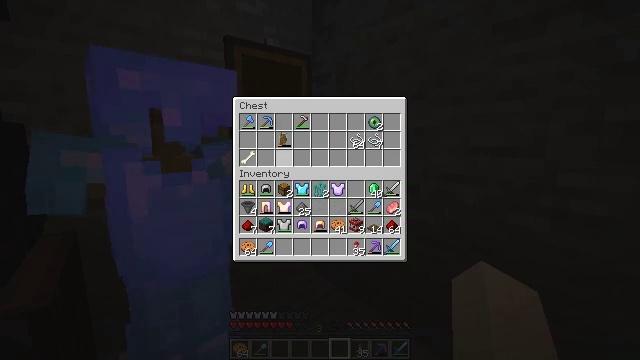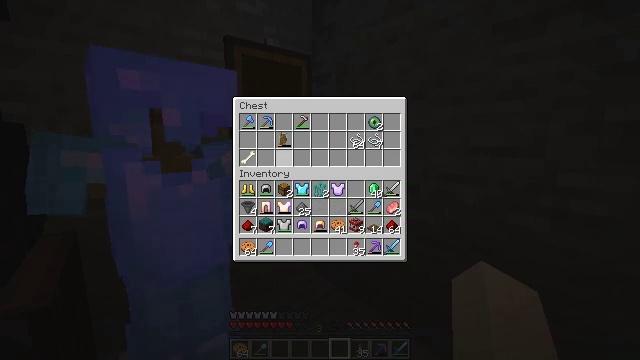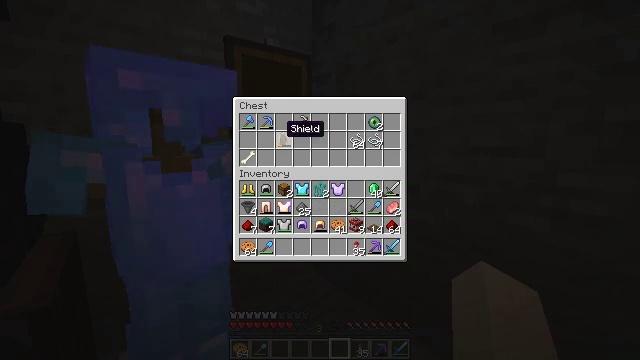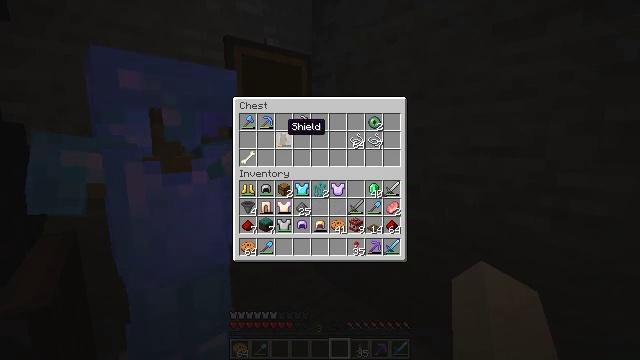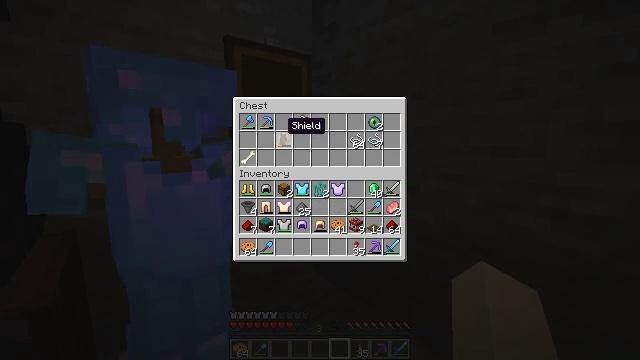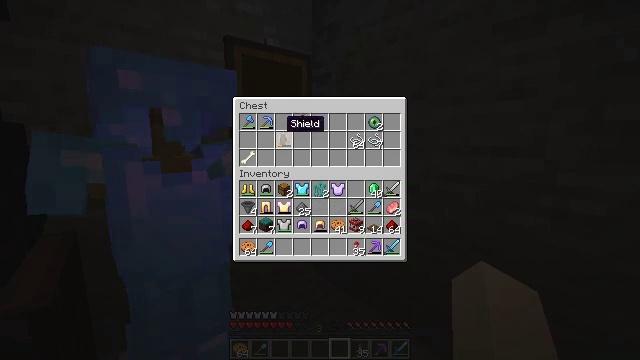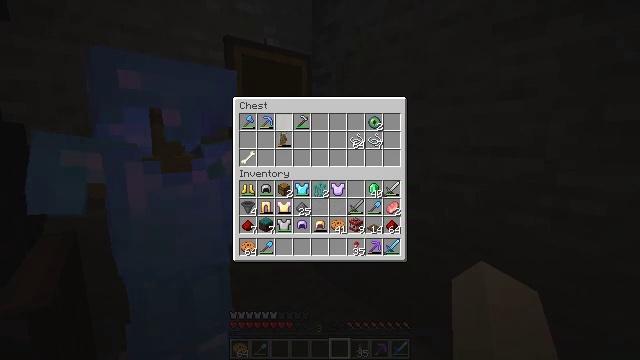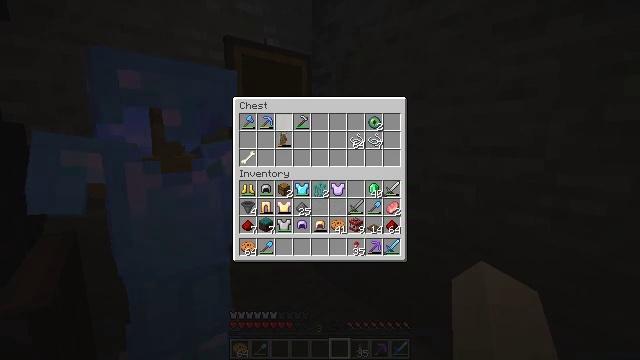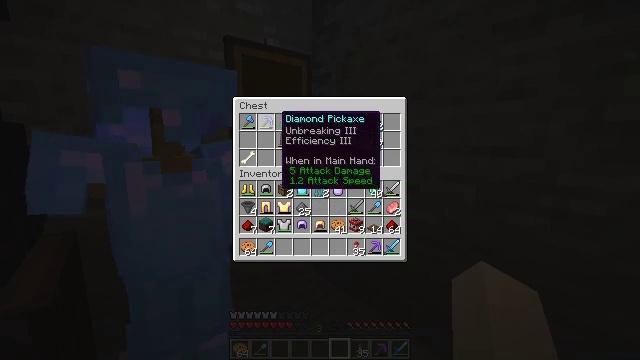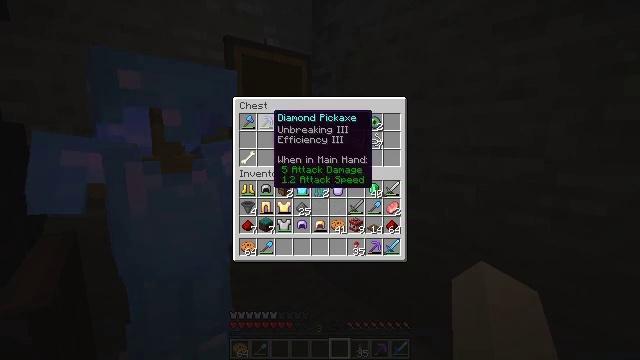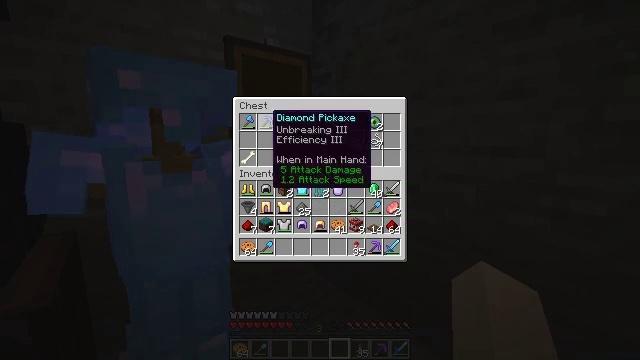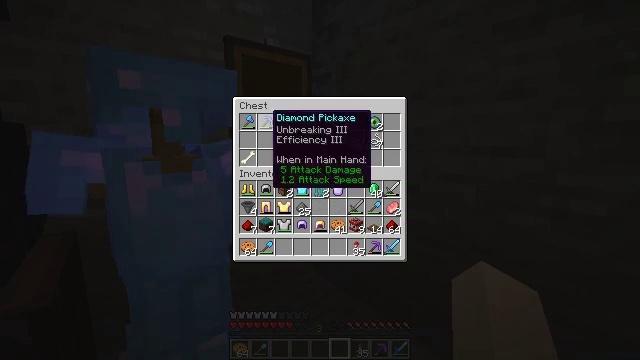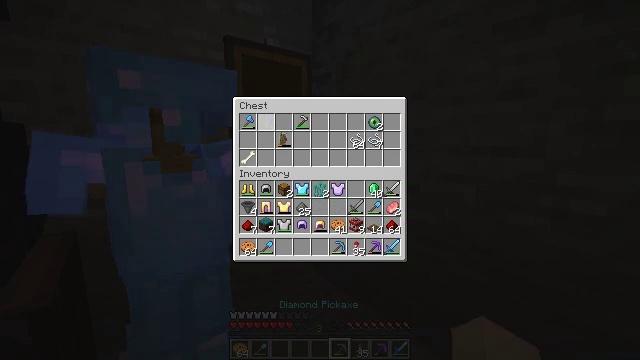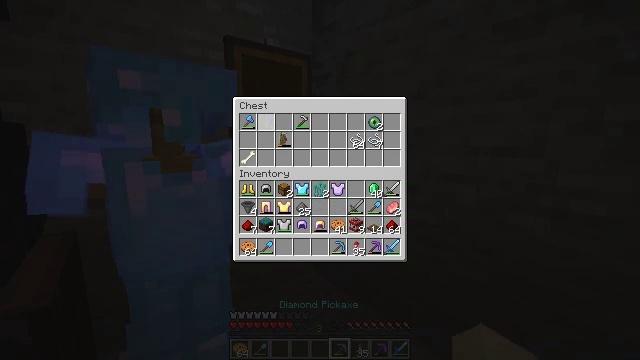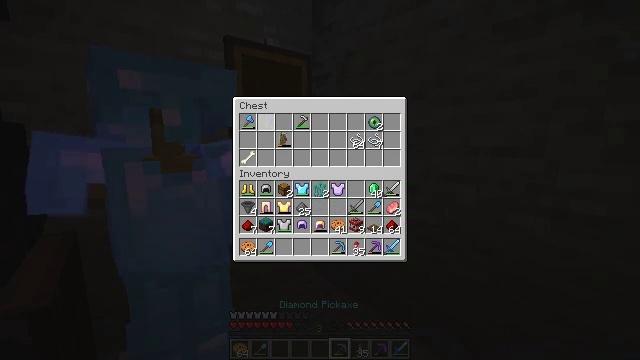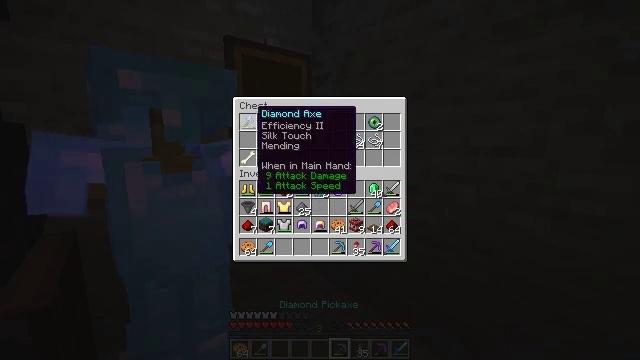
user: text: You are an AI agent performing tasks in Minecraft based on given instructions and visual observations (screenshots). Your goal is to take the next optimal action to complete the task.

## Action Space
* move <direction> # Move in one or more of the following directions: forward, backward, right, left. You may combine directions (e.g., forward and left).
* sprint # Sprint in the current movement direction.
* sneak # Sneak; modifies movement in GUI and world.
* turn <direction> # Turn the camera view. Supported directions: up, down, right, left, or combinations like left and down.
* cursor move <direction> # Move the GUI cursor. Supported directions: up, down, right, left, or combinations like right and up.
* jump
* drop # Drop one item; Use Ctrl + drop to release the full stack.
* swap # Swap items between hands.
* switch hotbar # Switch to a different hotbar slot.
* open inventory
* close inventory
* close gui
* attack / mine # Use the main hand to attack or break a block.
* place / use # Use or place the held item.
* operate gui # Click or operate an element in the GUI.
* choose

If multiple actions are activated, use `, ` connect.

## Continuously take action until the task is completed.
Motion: motion action
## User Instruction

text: Craft a golden carrot.
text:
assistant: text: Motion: sneak
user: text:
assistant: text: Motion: sneak, turn up
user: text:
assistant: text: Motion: sneak
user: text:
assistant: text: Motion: sneak
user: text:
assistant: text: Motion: sneak
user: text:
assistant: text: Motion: sneak
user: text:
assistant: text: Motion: sneak
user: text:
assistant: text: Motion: sneak
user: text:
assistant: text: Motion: sneak, turn left
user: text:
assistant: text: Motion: sneak
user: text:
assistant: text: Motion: sneak
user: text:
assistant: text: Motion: sneak, attack / mine
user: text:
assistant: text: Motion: sneak, attack / mine
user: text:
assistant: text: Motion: sneak, attack / mine
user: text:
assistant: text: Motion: sneak, turn left
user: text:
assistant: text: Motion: sneak
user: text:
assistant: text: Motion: sneak
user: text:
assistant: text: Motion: sneak
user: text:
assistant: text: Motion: sneak, attack / mine
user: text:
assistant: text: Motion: sneak, attack / mine
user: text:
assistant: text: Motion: sneak, attack / mine
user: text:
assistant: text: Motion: sneak
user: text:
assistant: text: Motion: sneak
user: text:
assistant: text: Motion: sneak, turn right
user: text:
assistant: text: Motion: sneak, turn right
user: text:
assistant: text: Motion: sneak, turn right
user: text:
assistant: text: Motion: sneak, turn right
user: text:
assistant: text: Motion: sneak, turn right
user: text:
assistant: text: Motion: sneak
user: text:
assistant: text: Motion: sneak